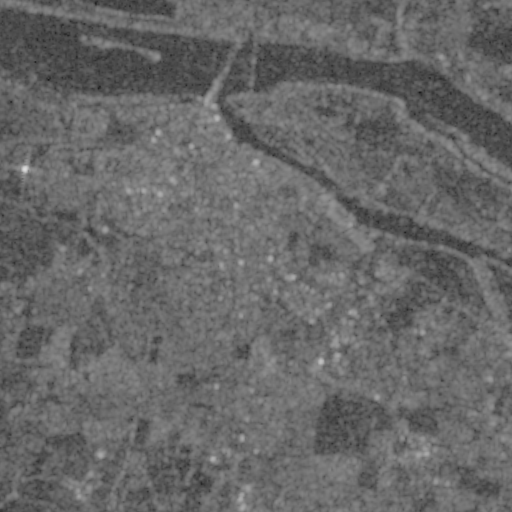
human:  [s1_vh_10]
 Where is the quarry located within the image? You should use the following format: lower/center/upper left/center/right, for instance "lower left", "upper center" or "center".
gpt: The quarry is located in the upper left of the image.
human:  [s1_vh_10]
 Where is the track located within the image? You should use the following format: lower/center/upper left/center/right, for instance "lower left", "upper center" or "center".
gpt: The track is located in the center left of the image.
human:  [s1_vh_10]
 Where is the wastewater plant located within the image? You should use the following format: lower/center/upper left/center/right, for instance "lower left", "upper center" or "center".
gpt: The wastewater plant is located in the lower left of the image.
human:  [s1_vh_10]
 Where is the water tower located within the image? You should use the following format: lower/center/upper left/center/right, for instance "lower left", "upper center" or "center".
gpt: The water tower is located in the center of the image.
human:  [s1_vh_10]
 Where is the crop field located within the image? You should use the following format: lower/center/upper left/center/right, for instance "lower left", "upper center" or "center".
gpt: There is no crop field in the image.

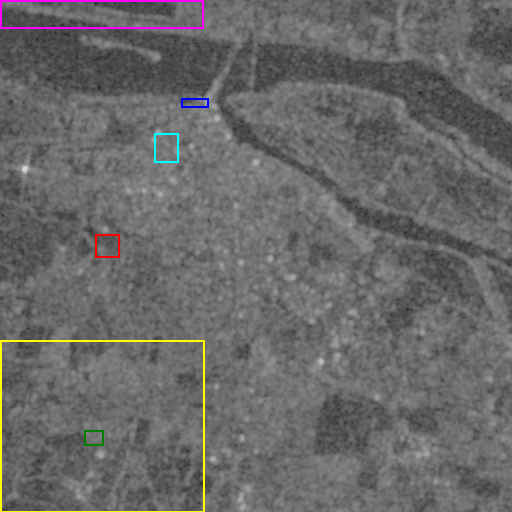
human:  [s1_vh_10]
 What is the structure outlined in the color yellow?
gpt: The structure outlined in yellow is a crop field.
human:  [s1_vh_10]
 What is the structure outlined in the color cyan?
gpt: The structure outlined in cyan is a park.
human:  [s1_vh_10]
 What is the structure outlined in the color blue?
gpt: The structure outlined in blue is a parking lot.
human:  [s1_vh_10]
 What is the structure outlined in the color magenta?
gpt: The structure outlined in magenta is a quarry.
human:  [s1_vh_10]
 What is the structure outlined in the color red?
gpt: The structure outlined in red is a track.
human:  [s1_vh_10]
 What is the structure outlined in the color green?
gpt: The structure outlined in green is a wastewater plant.
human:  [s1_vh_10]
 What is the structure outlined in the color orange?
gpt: There is no orange outline.